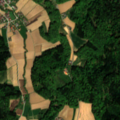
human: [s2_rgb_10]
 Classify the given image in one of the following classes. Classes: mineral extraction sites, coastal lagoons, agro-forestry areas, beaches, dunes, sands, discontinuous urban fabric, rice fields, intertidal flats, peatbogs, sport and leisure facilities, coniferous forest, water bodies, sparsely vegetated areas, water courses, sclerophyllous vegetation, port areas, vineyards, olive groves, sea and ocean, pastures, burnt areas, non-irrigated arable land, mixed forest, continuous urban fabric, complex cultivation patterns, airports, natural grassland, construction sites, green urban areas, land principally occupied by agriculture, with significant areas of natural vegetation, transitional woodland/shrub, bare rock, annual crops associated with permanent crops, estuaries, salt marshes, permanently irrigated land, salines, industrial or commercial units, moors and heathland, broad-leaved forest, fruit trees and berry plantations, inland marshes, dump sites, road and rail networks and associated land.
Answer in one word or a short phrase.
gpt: non-irrigated arable land, complex cultivation patterns, land principally occupied by agriculture, with significant areas of natural vegetation, broad-leaved forest